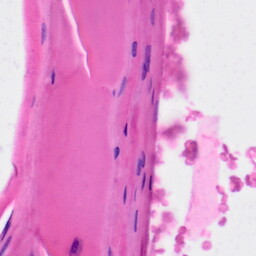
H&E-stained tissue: Skin